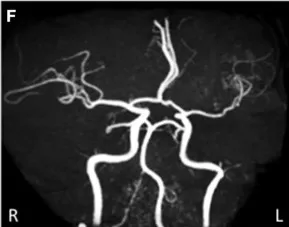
(D-F) MRI 2 years after onset. (F) Brain MRA showed that the left MCA was recanalized but there were no findings of double lumen or string and pearls signs.
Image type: radiology (mri)